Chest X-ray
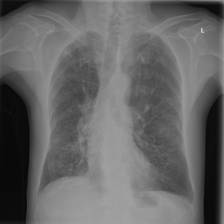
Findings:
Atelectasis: negative
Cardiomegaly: negative
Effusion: negative
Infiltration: positive
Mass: negative
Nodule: negative
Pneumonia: negative
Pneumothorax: negative
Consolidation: negative
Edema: negative
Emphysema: negative
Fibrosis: positive
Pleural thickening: negative
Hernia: negative